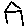
Label: house